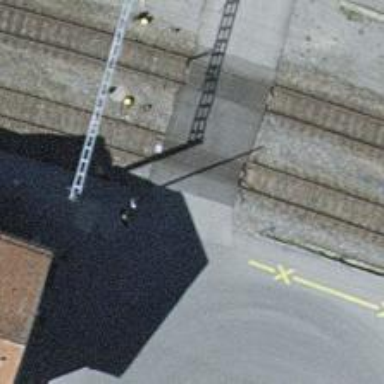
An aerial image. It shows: Full barrier level crossing on railway.